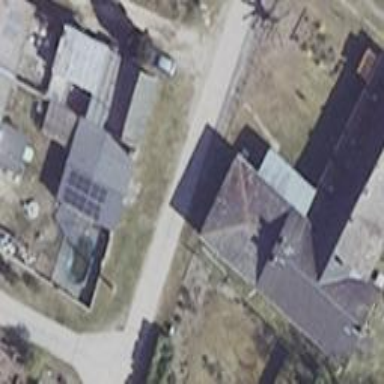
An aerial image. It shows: Kindergarten building.